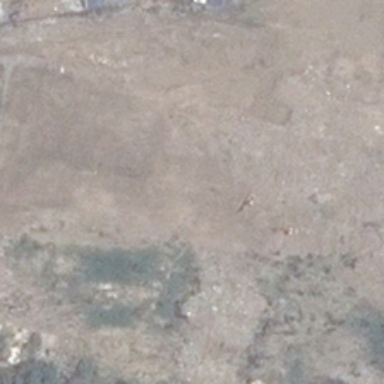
It is a piece of bareland .